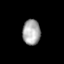
Tissue: lung
Cell type: Others
Senescence score: 0.2321
Nuclear area (px): 442
Mean DAPI intensity: 167.848